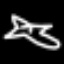
Label: airplane